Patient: sex M, age 57
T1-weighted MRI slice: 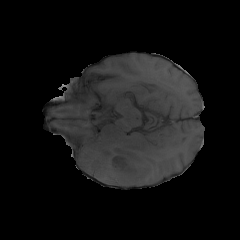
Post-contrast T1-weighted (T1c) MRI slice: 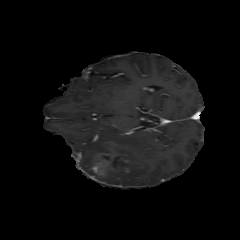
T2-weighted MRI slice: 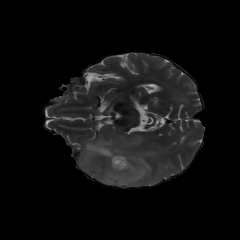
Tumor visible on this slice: yes
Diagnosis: Glioblastoma, IDH-wildtype
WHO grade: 4